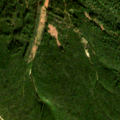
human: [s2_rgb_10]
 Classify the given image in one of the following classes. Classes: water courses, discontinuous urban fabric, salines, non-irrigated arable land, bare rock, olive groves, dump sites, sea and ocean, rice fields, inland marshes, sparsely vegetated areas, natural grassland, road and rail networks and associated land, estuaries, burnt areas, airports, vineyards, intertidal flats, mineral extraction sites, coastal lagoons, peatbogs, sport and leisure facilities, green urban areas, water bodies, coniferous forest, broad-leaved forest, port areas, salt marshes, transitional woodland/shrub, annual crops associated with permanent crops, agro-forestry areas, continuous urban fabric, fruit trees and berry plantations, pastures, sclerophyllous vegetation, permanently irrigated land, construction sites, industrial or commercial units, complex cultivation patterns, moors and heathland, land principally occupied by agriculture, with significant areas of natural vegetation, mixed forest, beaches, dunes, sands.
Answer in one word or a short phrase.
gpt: coniferous forest, sclerophyllous vegetation, transitional woodland/shrub